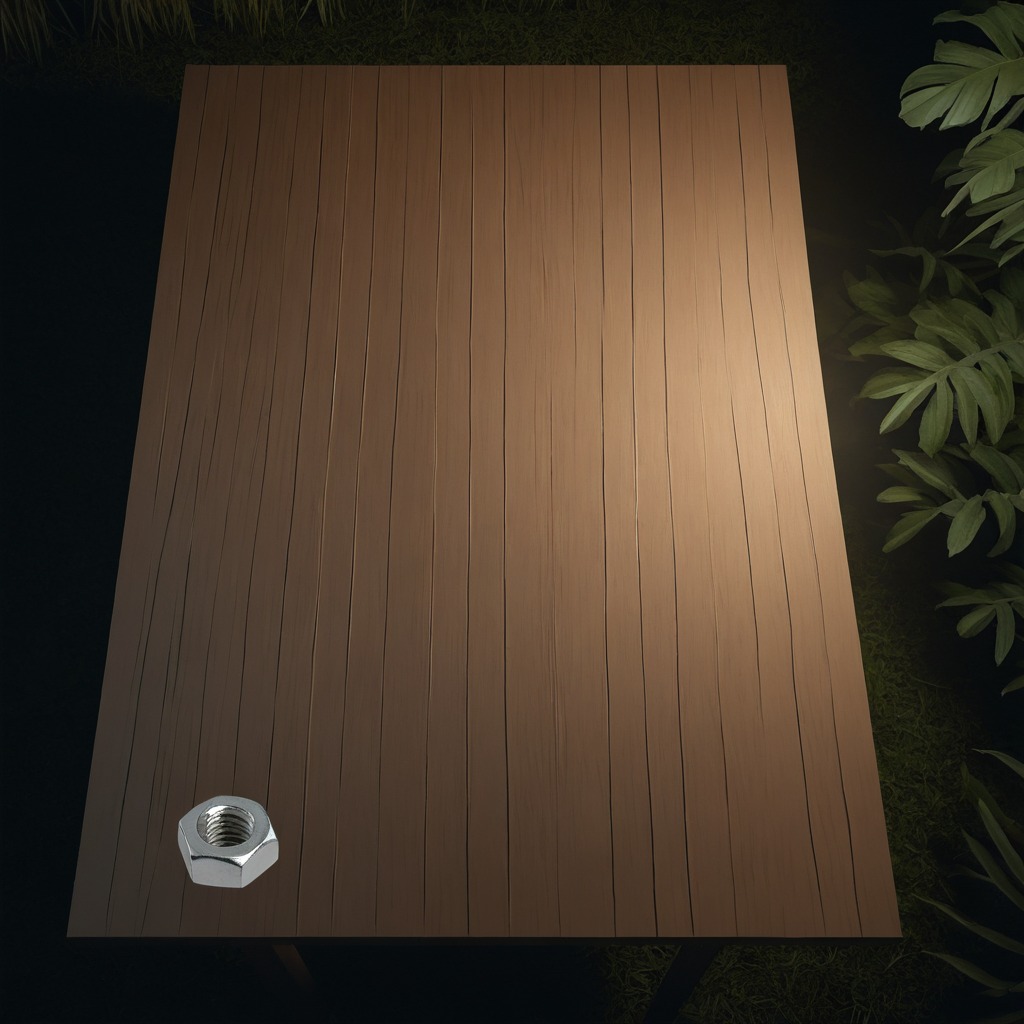
A metal nut is lying on a wooden table inside a jungle field workshop tent at night.